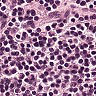
Metastatic tissue present: no